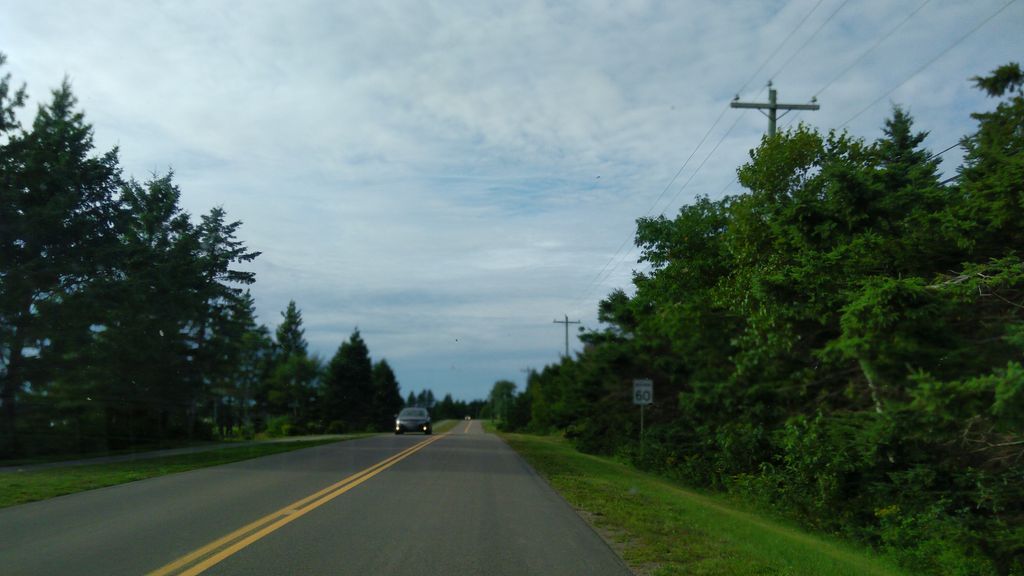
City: charlottetown